Field crop: maize
Growth stage: 1
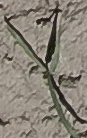
Species: sorghum